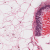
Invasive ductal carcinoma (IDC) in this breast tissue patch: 0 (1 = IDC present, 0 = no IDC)